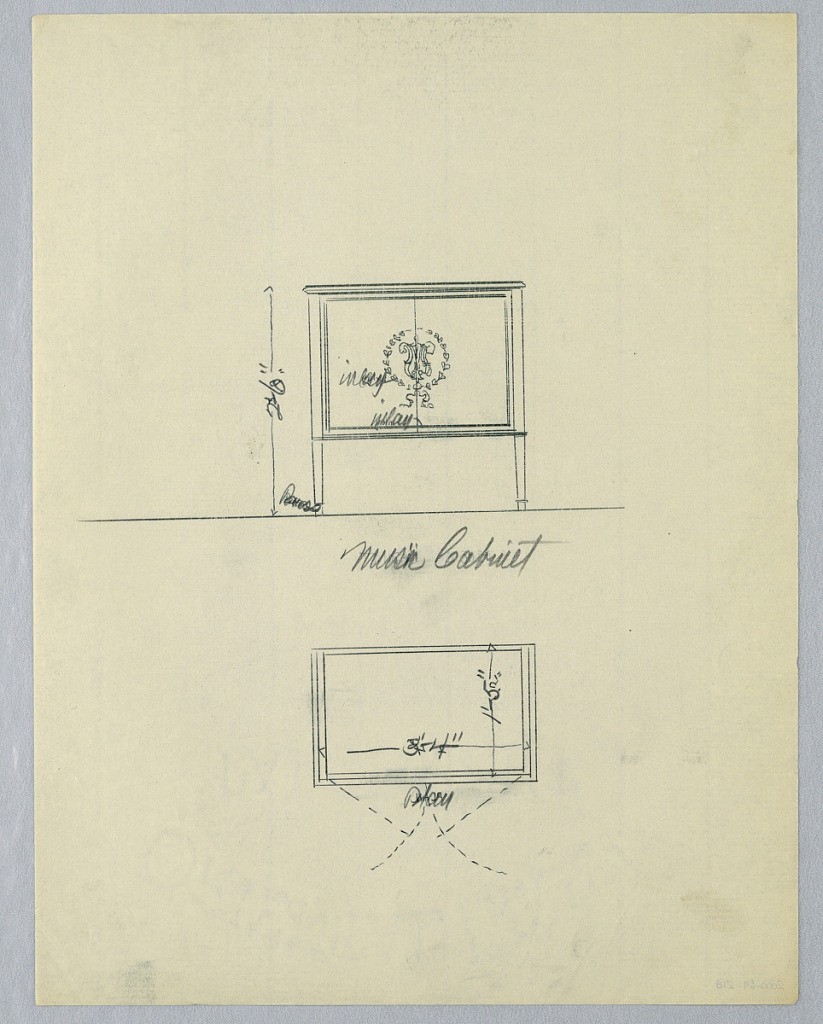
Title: Elevation and Plan of Music Cabinet with Inlay
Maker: A.N. Davenport Co.
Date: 1900–05
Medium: Graphite on thin cream paper
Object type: Drawing
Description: Elevation (upper half of sheet): rectangular 2-door panel at front with inlaid laurel wreath  center; raised on straight slightly tapering feet.  Plan (below center): rectangular top of cabinet.